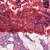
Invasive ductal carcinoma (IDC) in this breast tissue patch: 0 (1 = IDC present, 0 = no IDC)